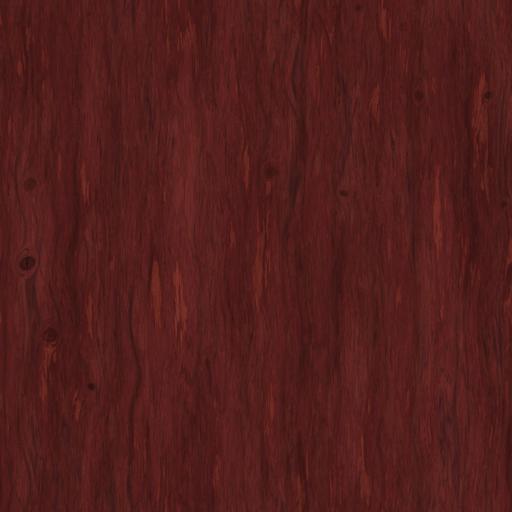
Tags: cherry clean dark flat red smooth wood wooden